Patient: sex F, age 46
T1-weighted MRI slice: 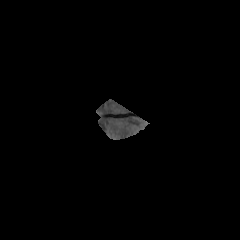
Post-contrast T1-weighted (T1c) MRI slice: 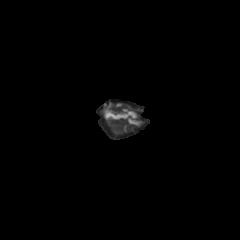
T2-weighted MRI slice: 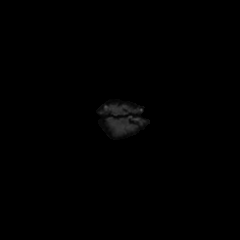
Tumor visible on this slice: no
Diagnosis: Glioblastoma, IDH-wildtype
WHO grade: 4